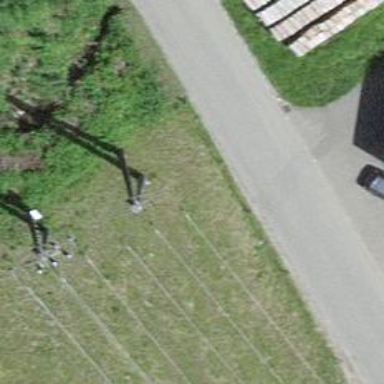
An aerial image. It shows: Minor power line.